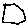
Label: hexagon